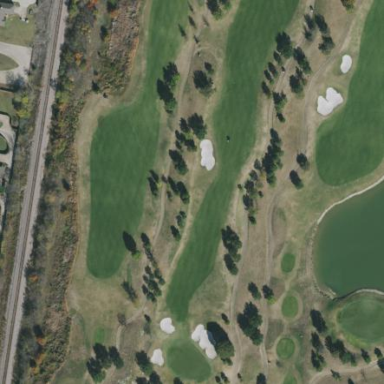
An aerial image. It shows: Scenic golf fairway.